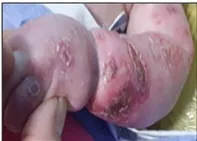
Skin erythema exacerbation in arms and legs prior to HSCT at 8 months.
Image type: medical_photograph (other_medical_photograph)